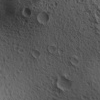
Atmospheric dust classification: not_dusty